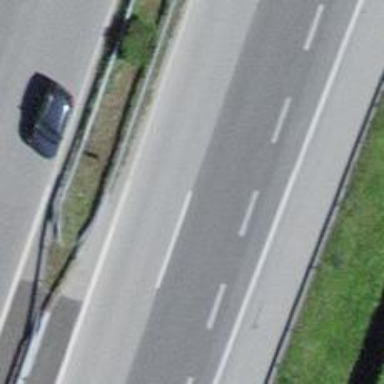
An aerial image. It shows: Motorway junction.